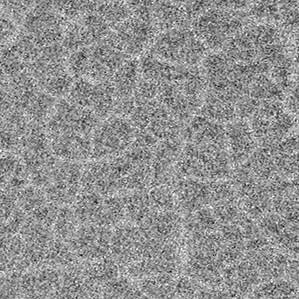
Label: frost